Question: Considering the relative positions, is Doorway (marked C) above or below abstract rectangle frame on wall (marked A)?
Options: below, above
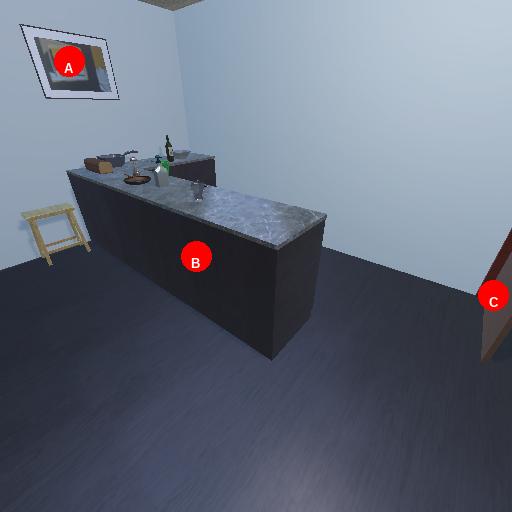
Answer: below